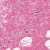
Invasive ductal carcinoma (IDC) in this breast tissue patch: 0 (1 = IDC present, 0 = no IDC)